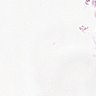
Metastatic tissue present: no